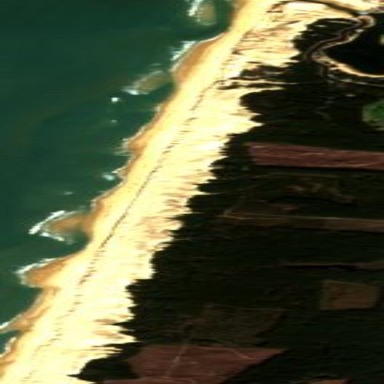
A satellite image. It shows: Natural dune.